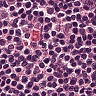
Metastatic tissue present: no